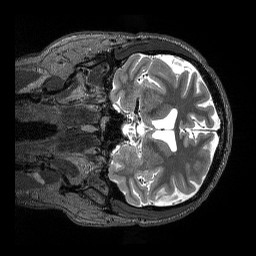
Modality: T2w
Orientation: coronal
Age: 40
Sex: male
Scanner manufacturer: siemens
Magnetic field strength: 3 T
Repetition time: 3.2 s
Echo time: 0.564 s